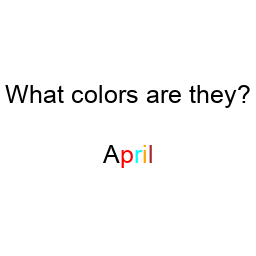
Color: black, red, cyan, orange, brown
Background color: white
Question text color: black